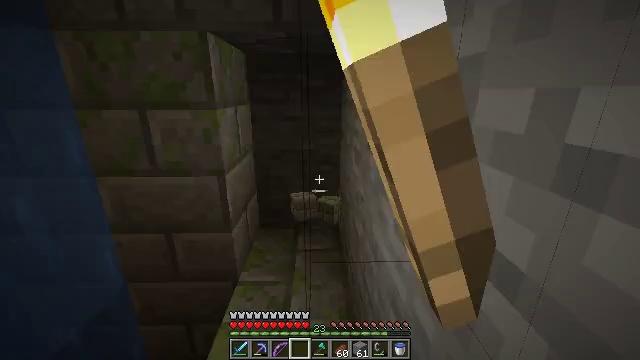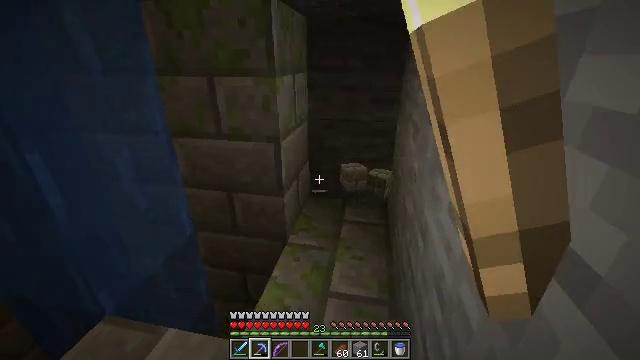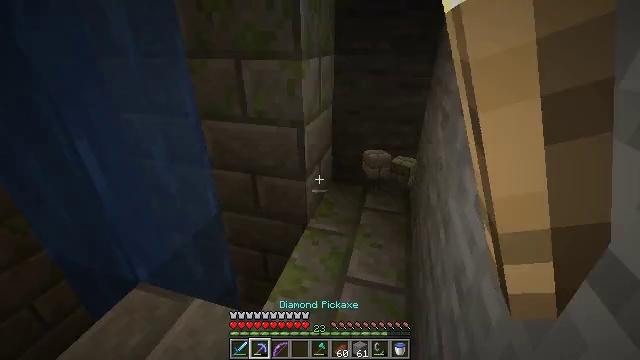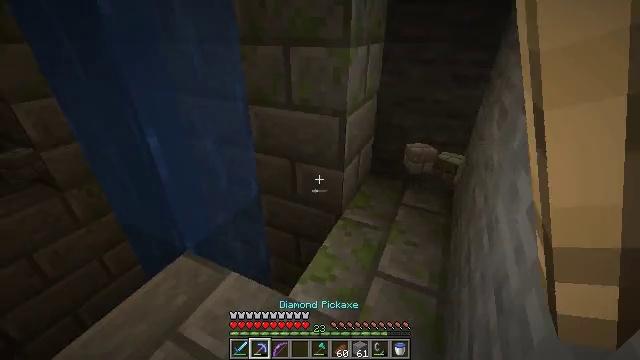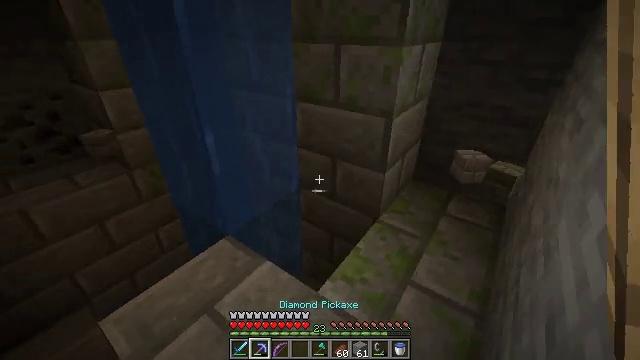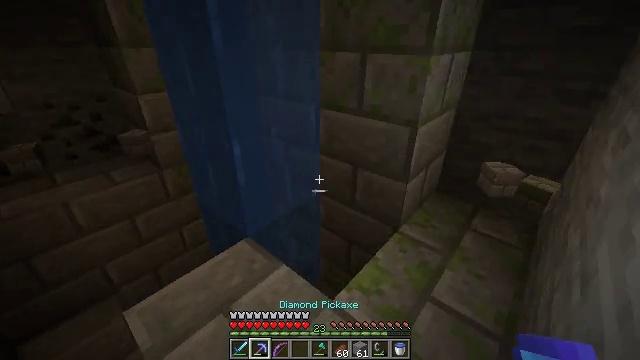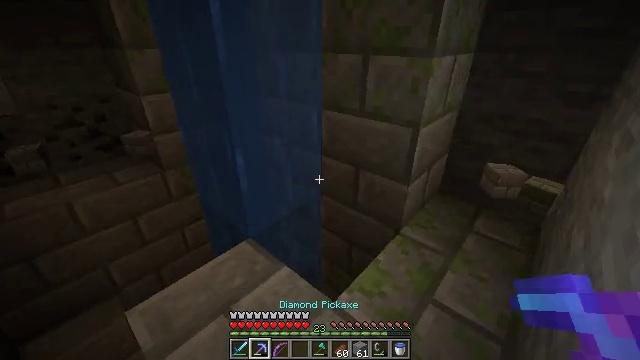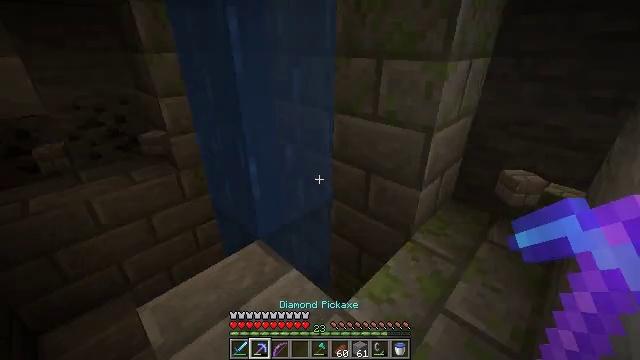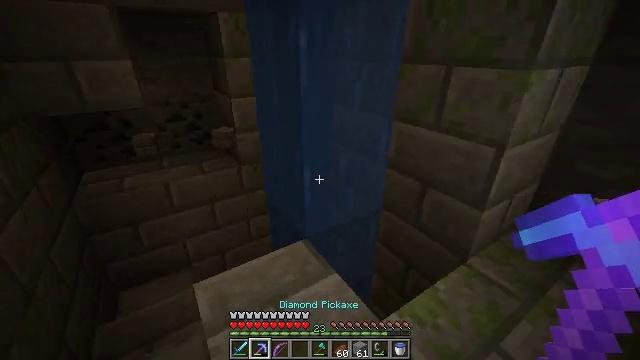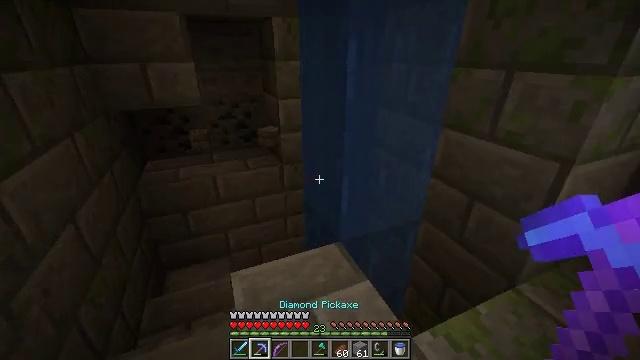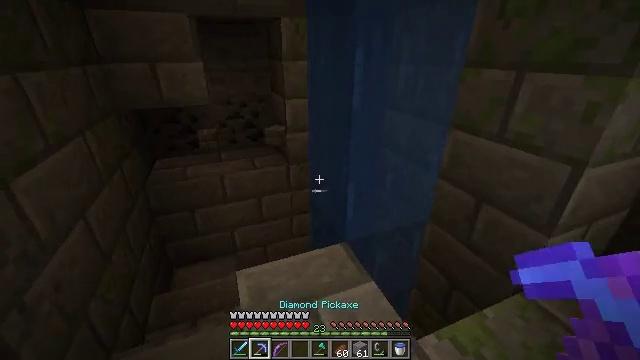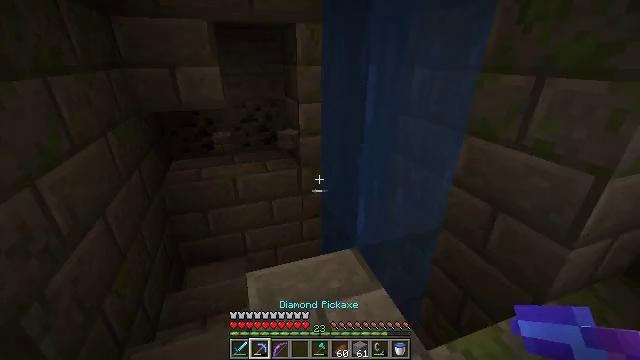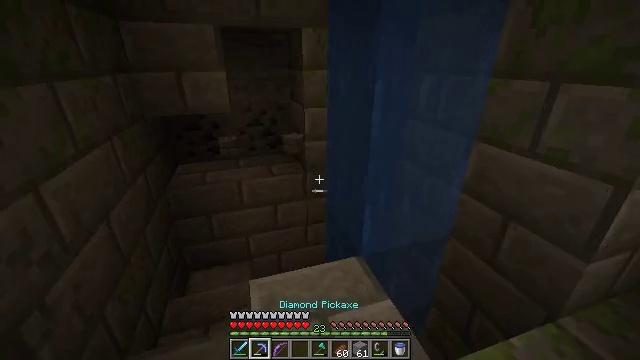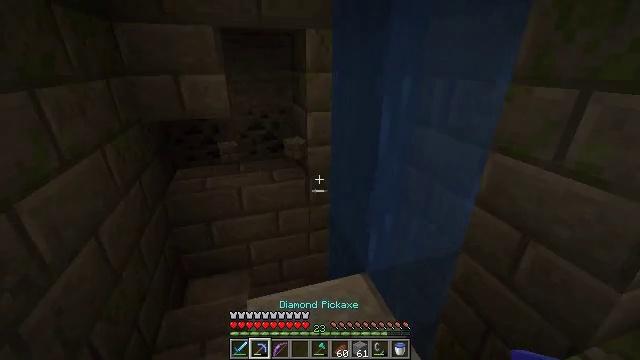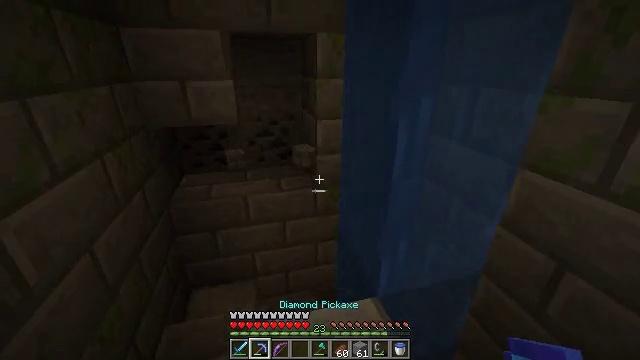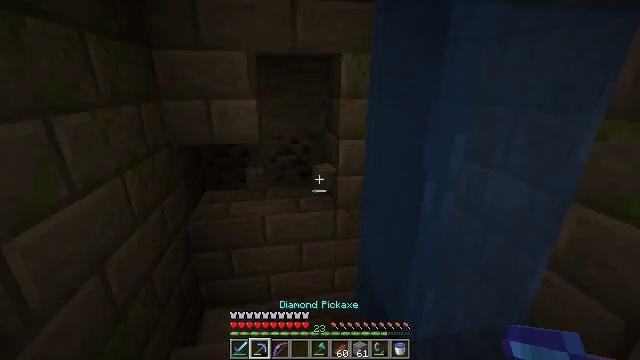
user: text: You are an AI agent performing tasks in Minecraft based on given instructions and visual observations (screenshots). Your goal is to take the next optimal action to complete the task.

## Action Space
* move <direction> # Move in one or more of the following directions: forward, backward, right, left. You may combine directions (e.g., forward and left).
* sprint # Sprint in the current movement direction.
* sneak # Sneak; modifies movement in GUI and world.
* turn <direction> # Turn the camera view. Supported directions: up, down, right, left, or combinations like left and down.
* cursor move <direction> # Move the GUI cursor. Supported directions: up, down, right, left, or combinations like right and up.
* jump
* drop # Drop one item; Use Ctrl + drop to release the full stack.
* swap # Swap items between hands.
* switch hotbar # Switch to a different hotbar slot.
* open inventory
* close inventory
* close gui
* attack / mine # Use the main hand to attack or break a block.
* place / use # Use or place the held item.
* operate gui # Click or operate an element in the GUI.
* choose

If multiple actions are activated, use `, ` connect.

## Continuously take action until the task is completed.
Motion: motion action
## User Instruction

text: Remove infested stone bricks from a stronghold.
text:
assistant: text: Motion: turn left and down, switch to hotbar 2
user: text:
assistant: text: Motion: turn left and down, switch to hotbar 2
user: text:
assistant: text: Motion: turn left and down, switch to hotbar 2
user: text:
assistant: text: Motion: turn left
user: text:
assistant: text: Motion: turn left and up
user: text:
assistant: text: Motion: no_op
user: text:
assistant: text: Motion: turn left
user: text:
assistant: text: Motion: turn left and up
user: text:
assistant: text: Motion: turn left
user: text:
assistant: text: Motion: turn left
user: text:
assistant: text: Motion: turn left
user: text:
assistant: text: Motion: move forward, turn left
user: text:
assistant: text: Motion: move forward
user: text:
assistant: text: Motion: move forward, turn left
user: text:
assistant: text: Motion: move forward, turn left and up
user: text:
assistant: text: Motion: turn left and up
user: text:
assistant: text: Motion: turn left and up
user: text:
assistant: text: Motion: turn left
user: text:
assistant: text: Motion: turn left
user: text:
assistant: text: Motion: turn left and up
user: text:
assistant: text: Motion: turn up
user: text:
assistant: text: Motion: attack / mine
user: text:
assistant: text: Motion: attack / mine
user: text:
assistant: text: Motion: attack / mine
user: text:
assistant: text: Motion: attack / mine
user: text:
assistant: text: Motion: attack / mine
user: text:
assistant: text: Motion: attack / mine